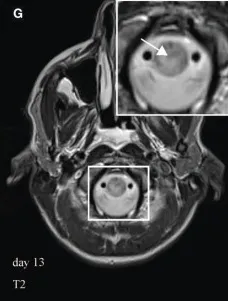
Magnetic resonance imaging (MRI) of the spinal cord during course of illness. MRI showed a longitudinally extensive transverse myelitis (LETM) of the cervical and thoracic spinal cord. In the beginning, the abnormal T2-weighted intramedullary signal hyperintensity appeared filigree, extended over more than seven vertebral segments and was most prominent in the anterior gray substance. (C,G) Demonstrate edematous changes in the cervical spinal cord and medulla in axial images (arrow). White box shows area of higher magnification.
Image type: radiology (mri)